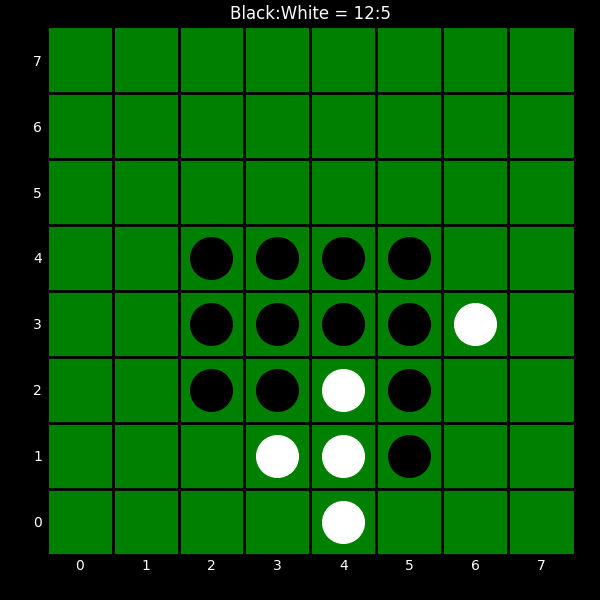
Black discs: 12
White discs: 5